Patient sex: M
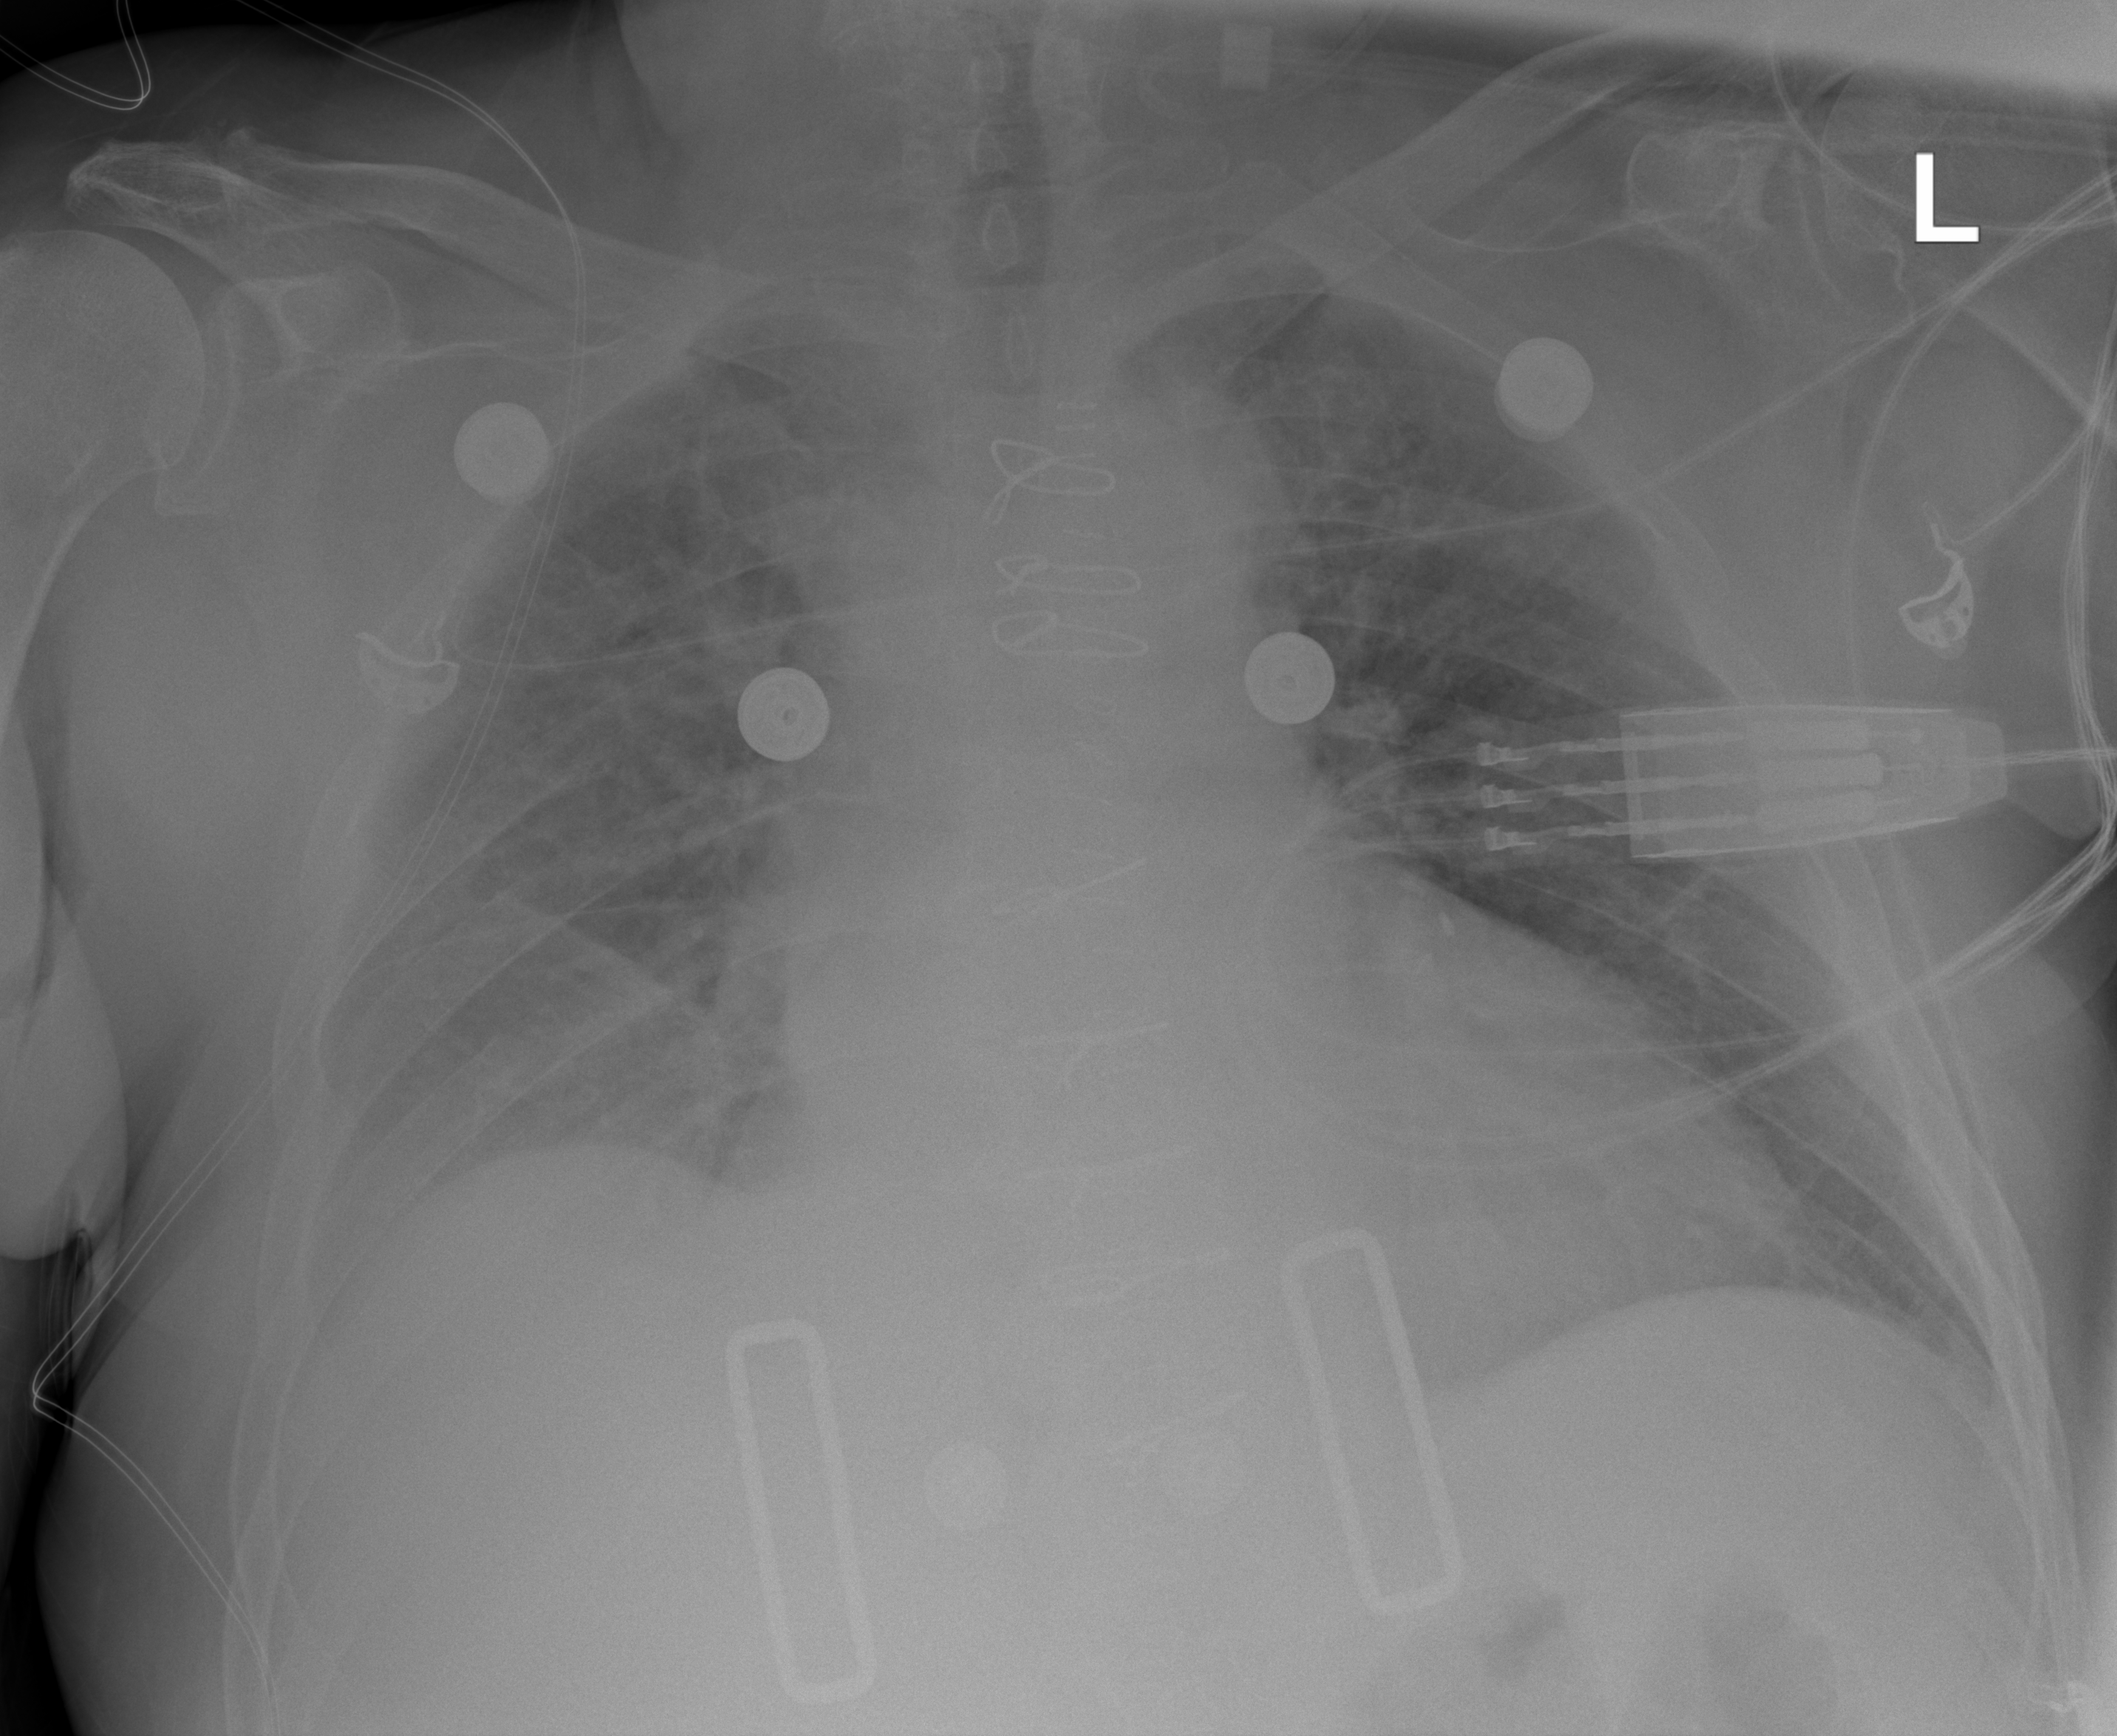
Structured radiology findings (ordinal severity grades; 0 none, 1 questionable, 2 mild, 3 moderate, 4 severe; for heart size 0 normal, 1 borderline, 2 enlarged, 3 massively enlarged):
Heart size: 2
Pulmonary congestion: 2
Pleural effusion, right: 2
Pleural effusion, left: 0
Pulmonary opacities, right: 2
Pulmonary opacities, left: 0
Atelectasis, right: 2
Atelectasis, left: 0